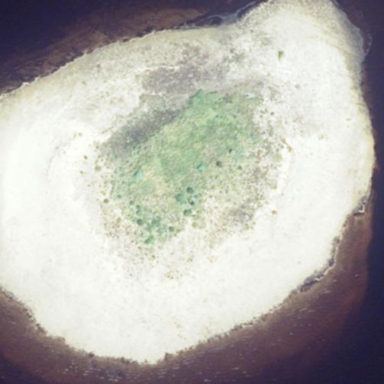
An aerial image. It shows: Islet covered with natural sand.